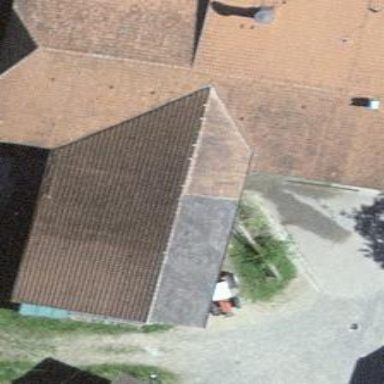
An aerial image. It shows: Farm building.